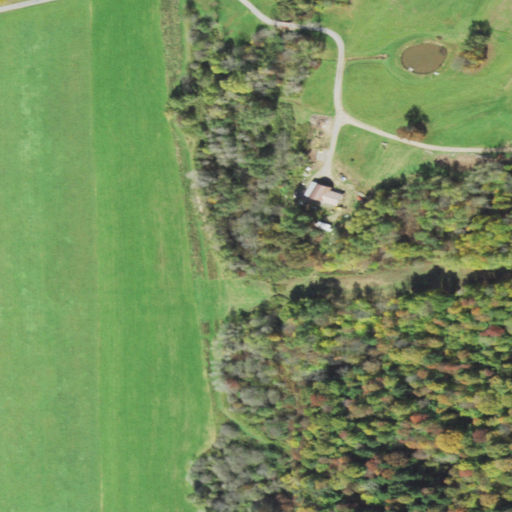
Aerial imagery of valley in Pennsylvania named Coleman Hollow containing pasture, deciduous forest, woody wetlands, mixed forest, herbaceous wetlands, open development, cultivated crops, and evergreen forest